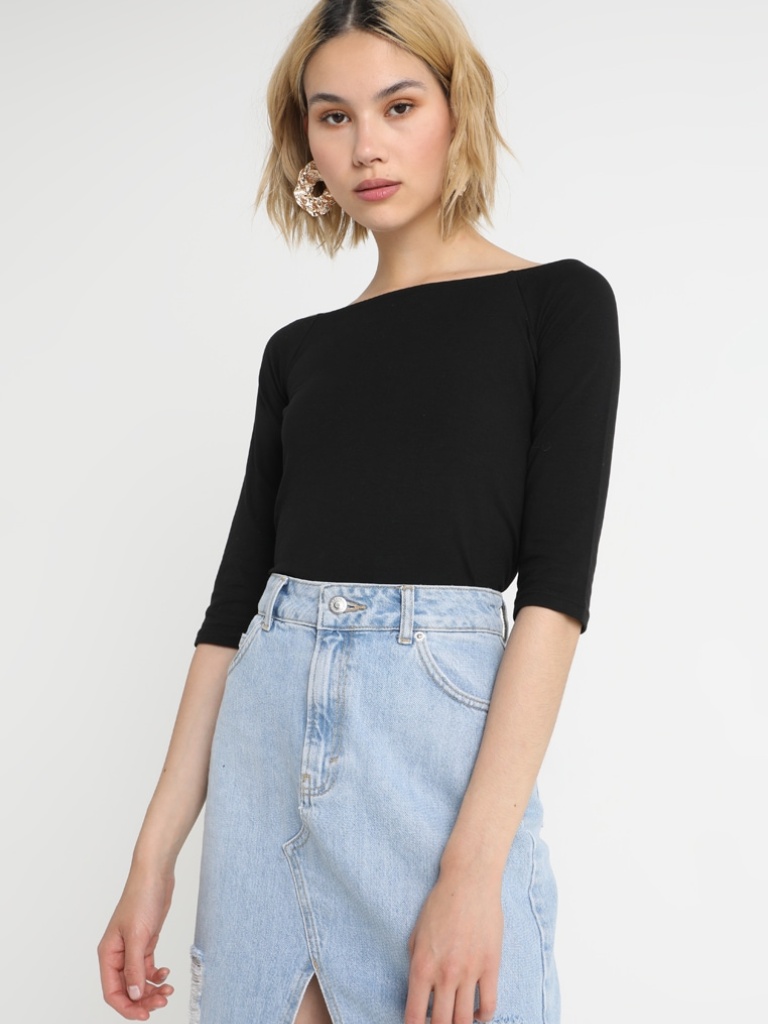
cotton tight a long-sleeved with the sleeves down hip length Fully Tucked in scoop top